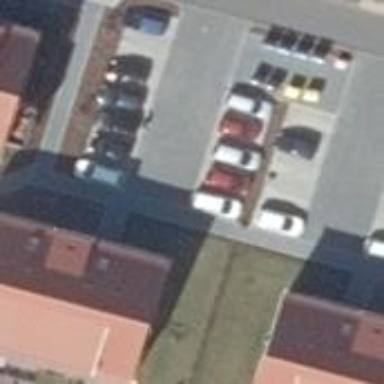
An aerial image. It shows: Gabled-roof apartment building with red roof tiles and beige exterior.